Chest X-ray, AP view. Patient: 40 years old, sex M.
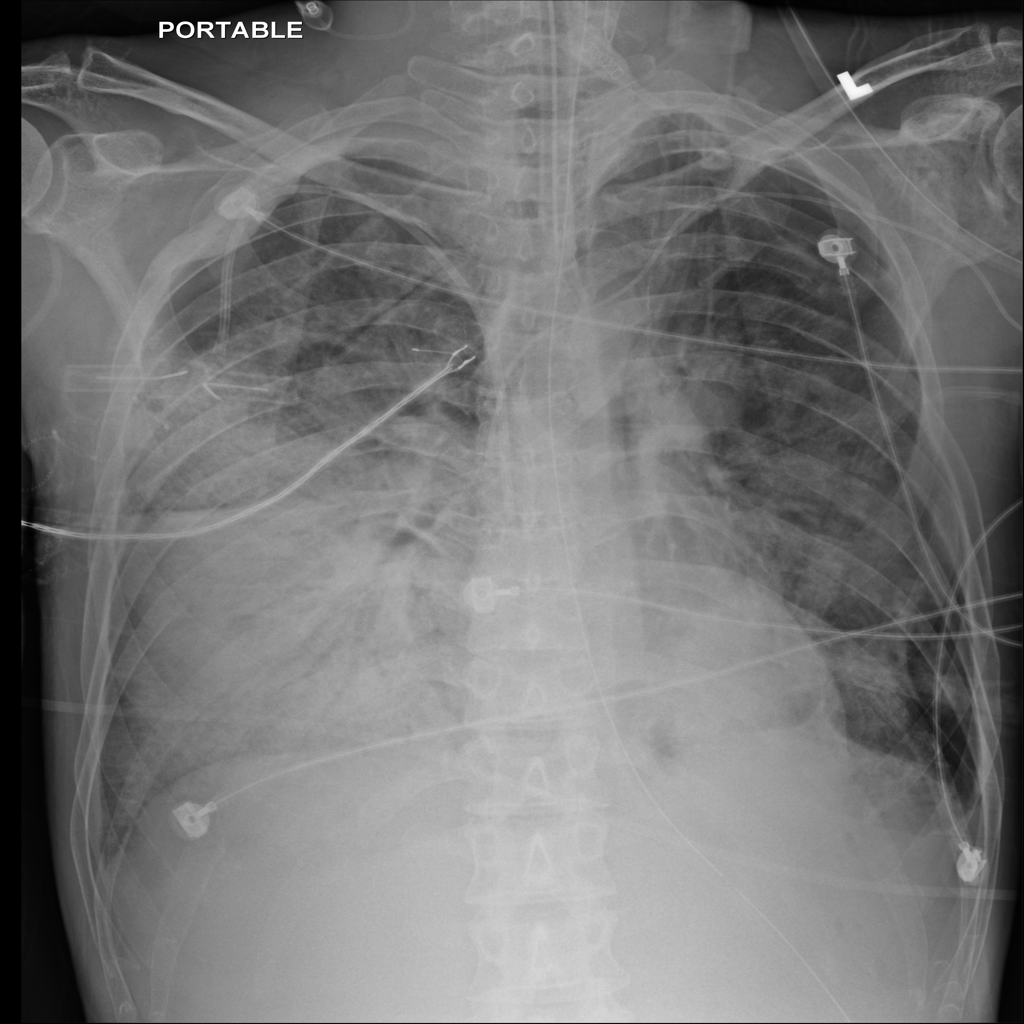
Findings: Consolidation, Infiltration